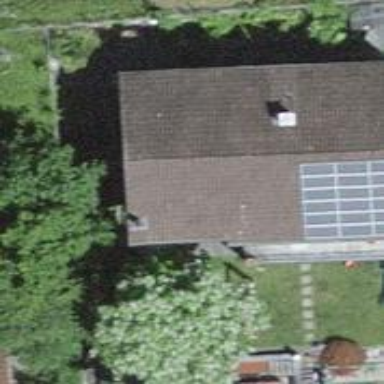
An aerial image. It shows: Residential building with gabled roof.